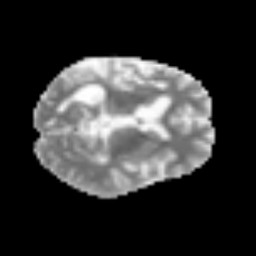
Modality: MD
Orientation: axial
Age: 54
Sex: female
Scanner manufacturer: siemens
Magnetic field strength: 3 T
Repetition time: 3.2 s
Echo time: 0.081 s